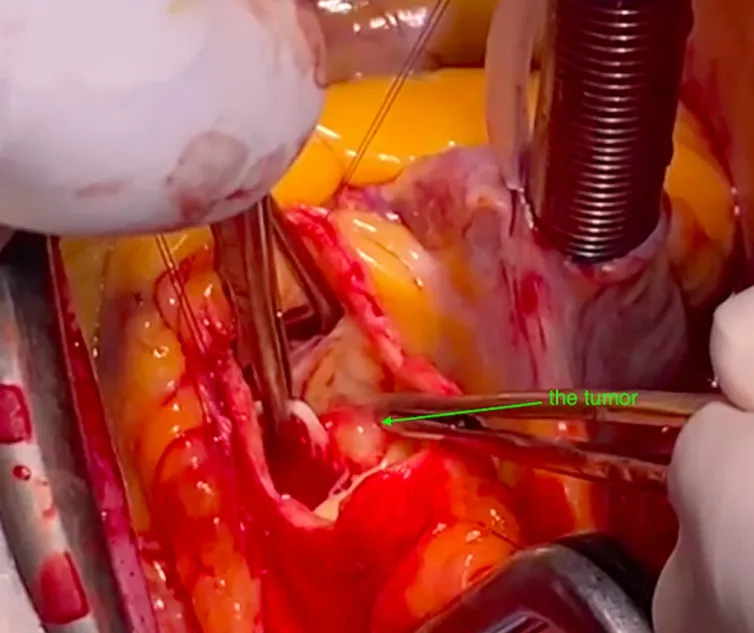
intraoperative view, arrow points to the mass in the left/ non commissure of the aortic valve.
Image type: medical_photograph (other_medical_photograph)